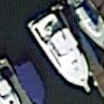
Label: civil